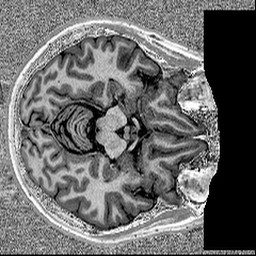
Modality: MP2RAGE
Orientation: axial
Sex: male